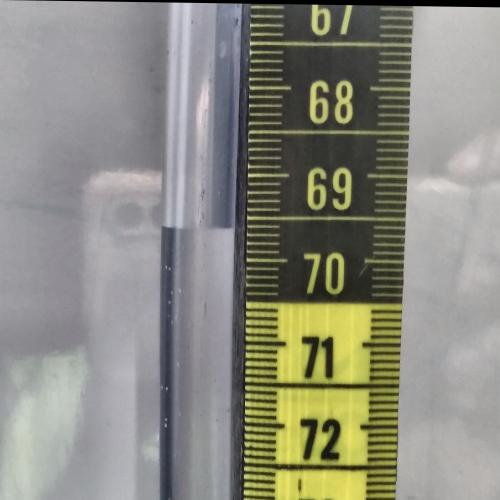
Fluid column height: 69.6 cm